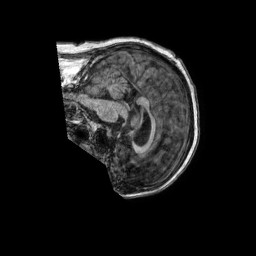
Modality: T1w
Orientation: sagittal
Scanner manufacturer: philips
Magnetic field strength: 1.5 T
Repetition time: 0.007315 s
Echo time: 0.003322 s